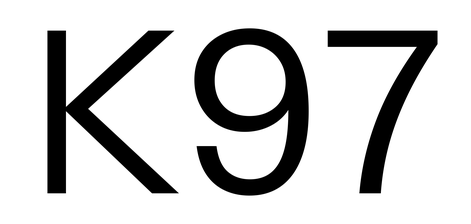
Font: InstrumentSans_Regular